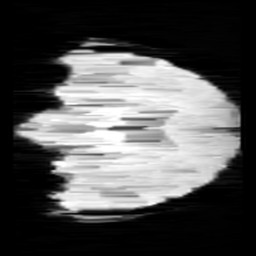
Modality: minIP
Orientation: coronal
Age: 9
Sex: female
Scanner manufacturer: siemens
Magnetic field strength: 3 T
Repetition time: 0.027 s
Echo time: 0.02 s